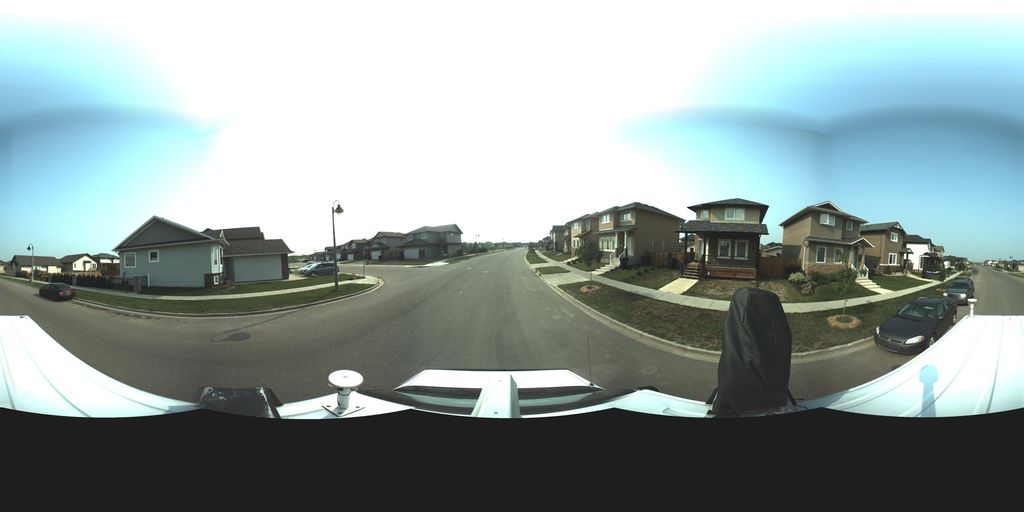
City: saskatoon